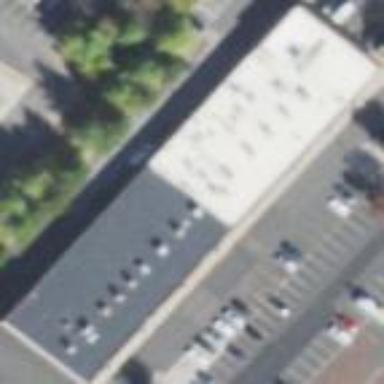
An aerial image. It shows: Retail building.